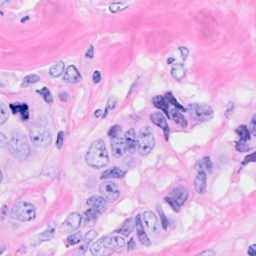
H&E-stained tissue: Breast